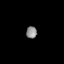
Tissue: prostate
Cell type: T cells
Senescence score: 0.324
Nuclear area (px): 126
Mean DAPI intensity: 140.5